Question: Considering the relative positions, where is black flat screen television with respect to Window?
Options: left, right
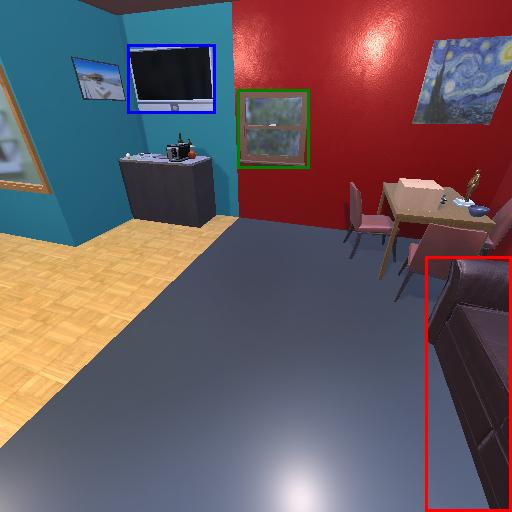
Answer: left